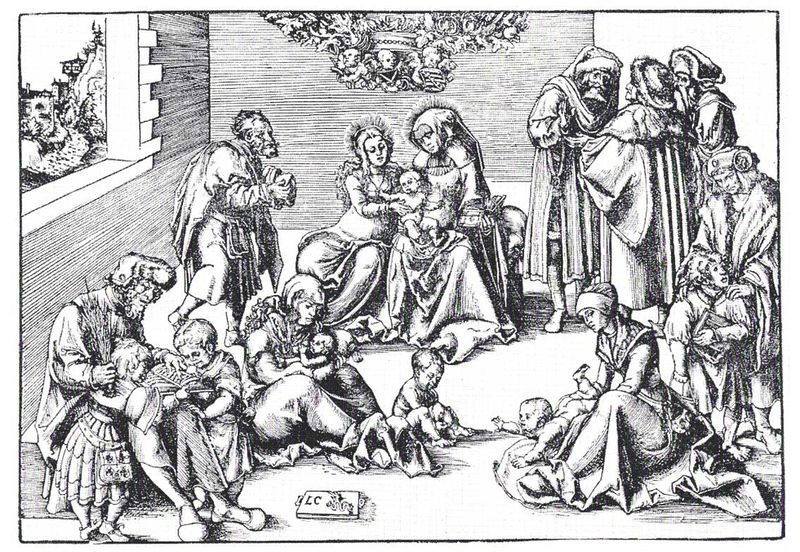
Titel: Hl. Sippe
Künstler: Lucas d.Ä. Cranach
Institution: (Seriendruck)
Schlagwörter: berg, gruppe, mann, nackt, schatten, weiß, frauen, landschaft, menschen, sitzen, stadt, fenster, frau, hüte, licht, männer, raum, schwarz, skizze, zeichnung, zimmer, haus, gespräch, bärte, wand, alte, arm, kragen, pelz, rahmen, stehen, gelehrte, innenraum, signatur, hütte, boden, interieur, mantel, familie, gewänder, kind, mutter, personen, locken, kinder, engel, holzschnitt, bücher, perspektive, lehrer, schule, unterricht, grafik, baby, querformat, sprechen, spielen, lesen, faltenwurf, gruppen, spiel, buch, strahlen, babys, druck, schwarz-weiß, monogramm, radierung, stich, mäntel, heiligenschein, nimbus, christus, jesus, bettler, könige, spiele, tempel, heilige, dürer, maria, kupferstich, anbetung, babies, rute, vorlesen, anna, christi, josef, joseph, geburt, säugling, erwachsene, mütter, viele menschen, zeichung, jesuskind, verhandeln, dürrer, sippe, simultan, bethlehem, heilige sippe, cranach, anna selbdritt, lucas, lucas cranach, krabbeln, grupp, redierung, reisigbündel, aft, n, esus, kockende kinder, lc, berd, bethelehem, genwad